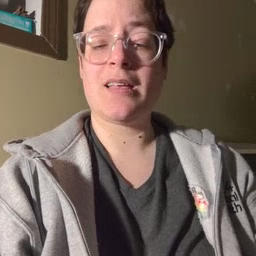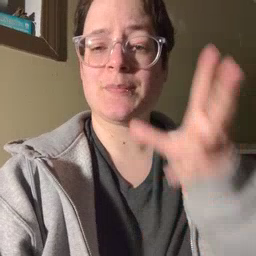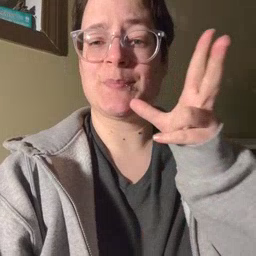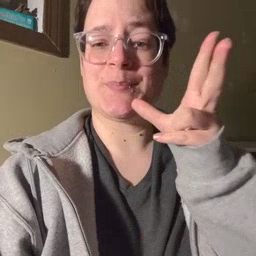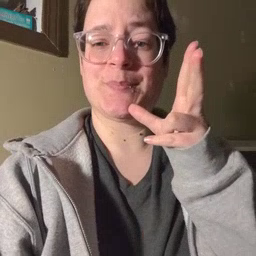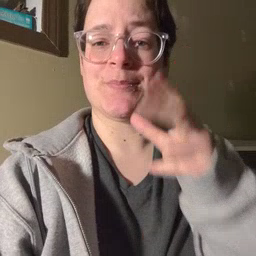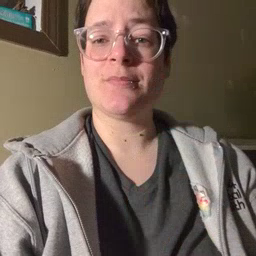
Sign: hen